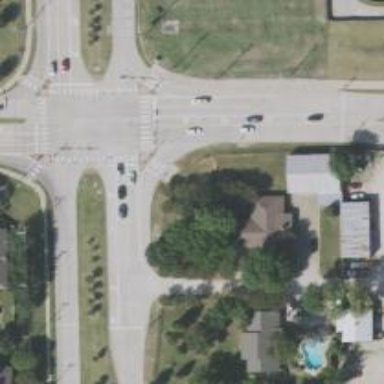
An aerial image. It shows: Crossing on footway.